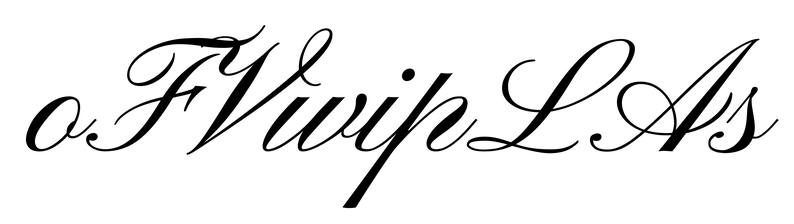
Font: PinyonScript-Regular